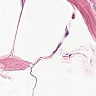
Metastatic tissue present: no